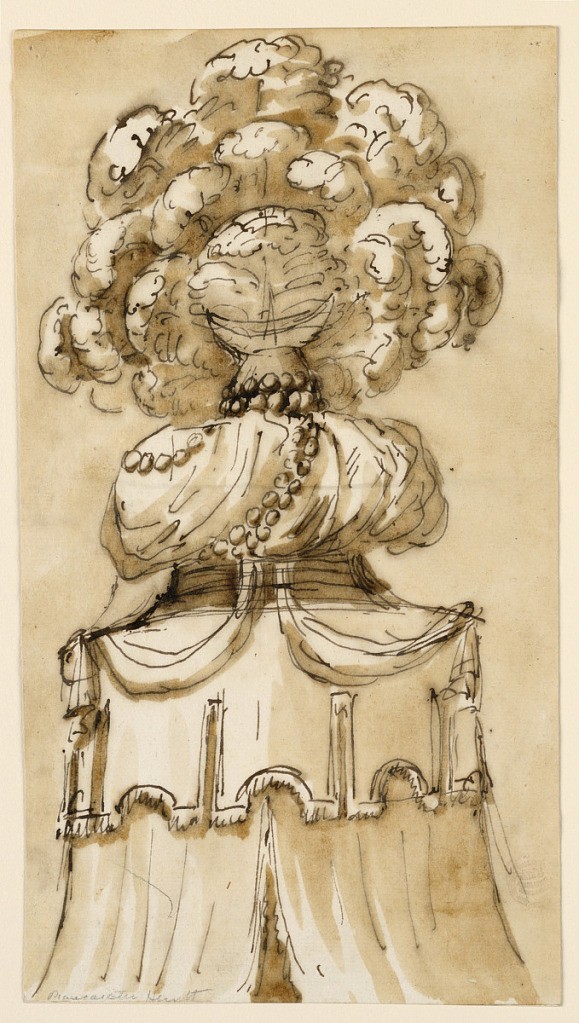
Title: Cresting of a Canopy
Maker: Giuseppe Barberi, Italian, 1746–1809
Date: ca. 1790
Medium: Pen and brown ink, brush and brown wash on off-white laid paper, lined
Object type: Drawing
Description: A group of ostrich plumes caps a turban-form with spiraling beaded details. Below is the upper portion of a canopy with scalloped textiles bordered with fringe.